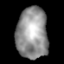
Tissue: lung
Cell type: Endothelial cells
Senescence score: 0.1952
Nuclear area (px): 1576
Mean DAPI intensity: 146.016